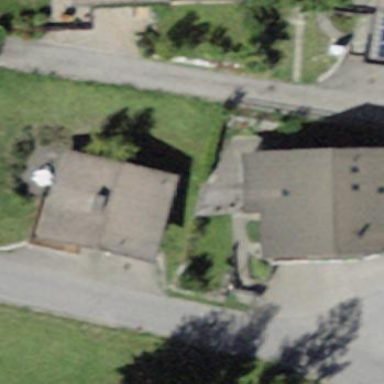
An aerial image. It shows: Simple house.